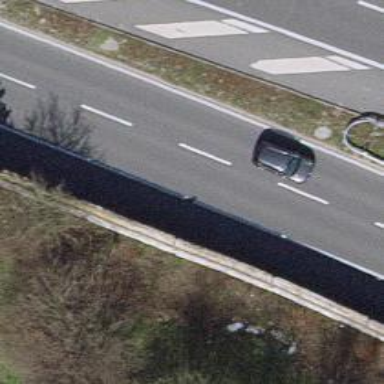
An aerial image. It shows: Motorway link.